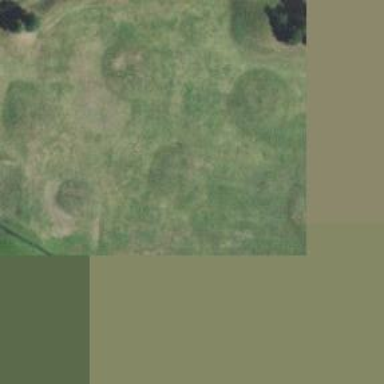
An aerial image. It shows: Driving range for golf on grass.